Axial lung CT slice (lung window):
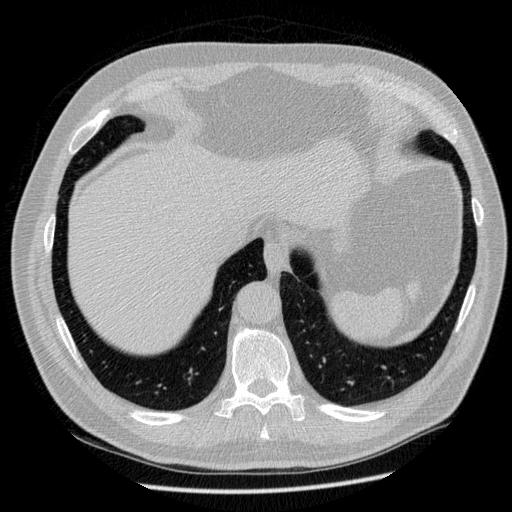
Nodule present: no